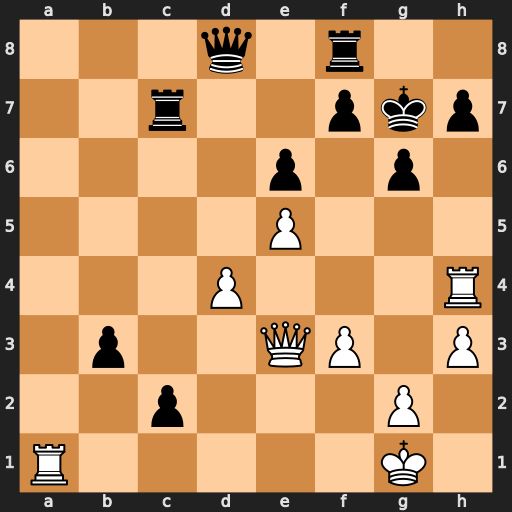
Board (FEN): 3q1r2/2r2pkp/4p1p1/4P3/3P3R/1p2QP1P/2p3P1/R5K1
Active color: w
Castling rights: -
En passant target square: -
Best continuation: Qh6+ Kh8 Qxh7#